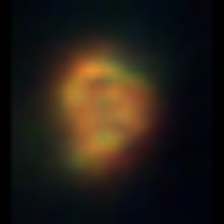
Taxon: NanoPlankton
Group: Other